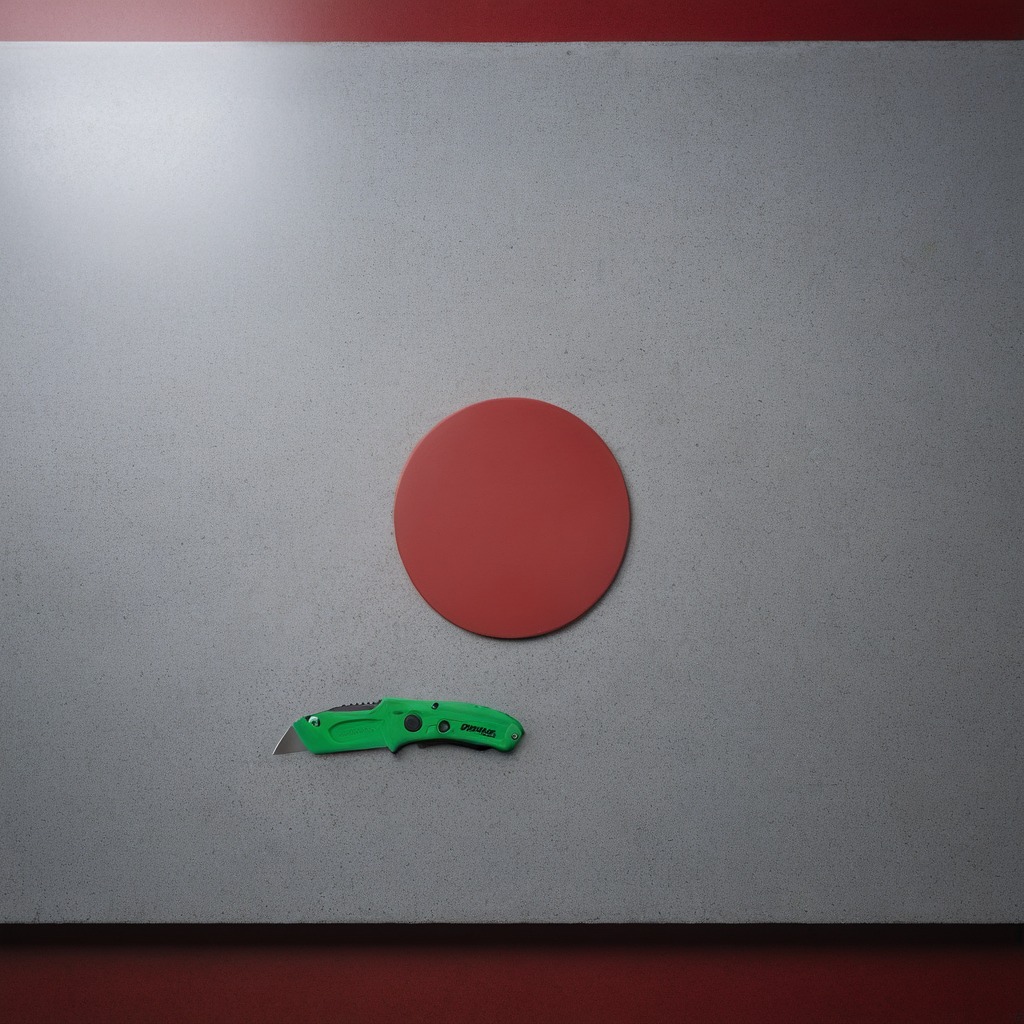
A utility knife lies on a clean granite tabletop covered with a red rubber mat inside a workshop under bright overhead lighting crisp shadows high clarity worn but beneath the mat.